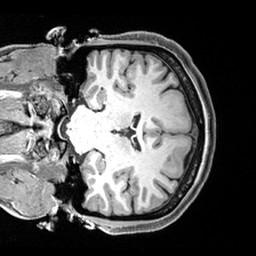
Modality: T1w
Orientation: coronal
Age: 33
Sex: female
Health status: healthy
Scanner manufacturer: siemens
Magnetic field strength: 3 T
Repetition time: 2.4 s
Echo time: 0.00217 s